Field crop: maize
Growth stage: 2
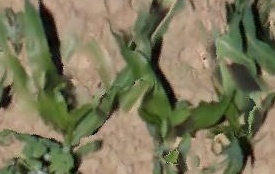
Species: maize